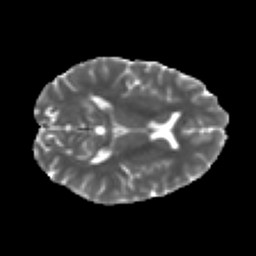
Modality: MD
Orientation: axial
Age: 24
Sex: male
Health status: healthy
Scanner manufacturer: philips
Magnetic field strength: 3 T
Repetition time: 10.623 s
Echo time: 0.07044 s